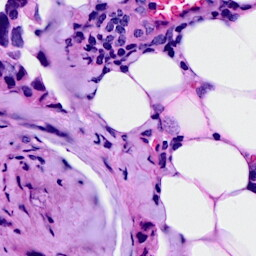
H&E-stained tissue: Breast